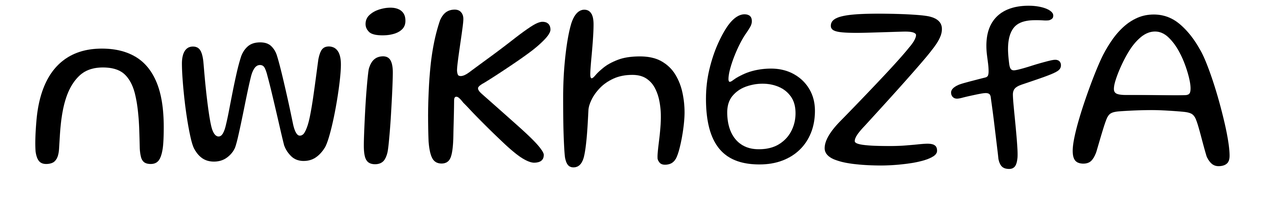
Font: Gluten_Light